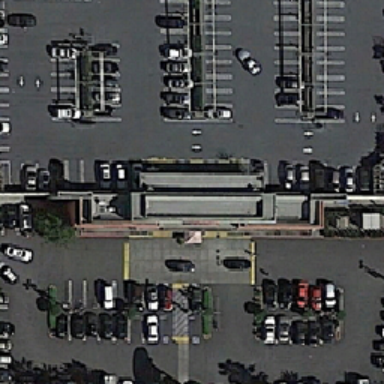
There are more car parking than other cars in the long square building .